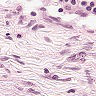
Metastatic tissue present: no